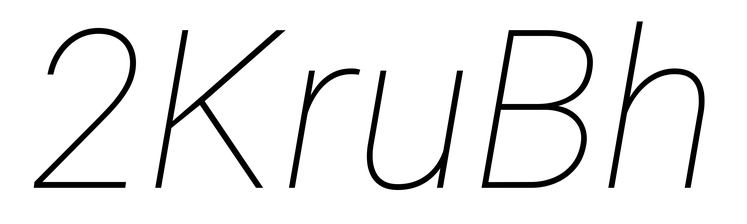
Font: Roboto-Italic_Thin_Italic